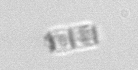
Label: Bacillariophyceae_morphotype1